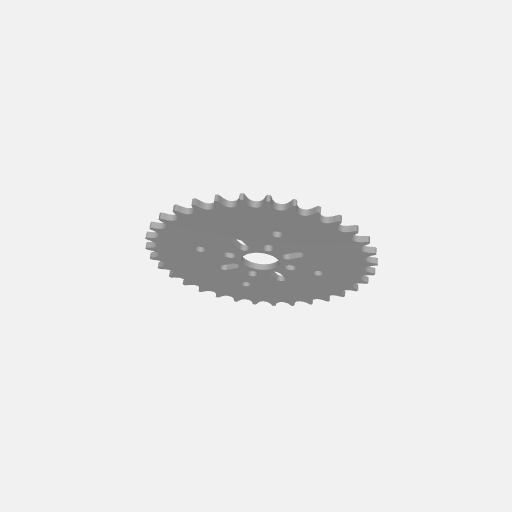
Part: HubMountAcetalSprocket32T